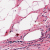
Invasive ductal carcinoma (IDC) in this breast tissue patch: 0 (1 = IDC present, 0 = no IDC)